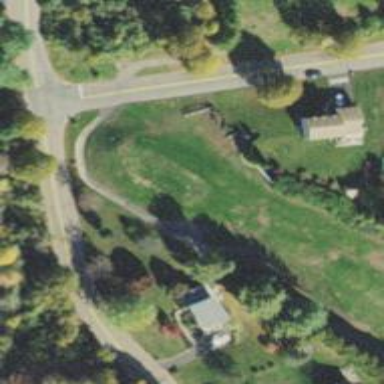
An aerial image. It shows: Service road designated as golf cart path.